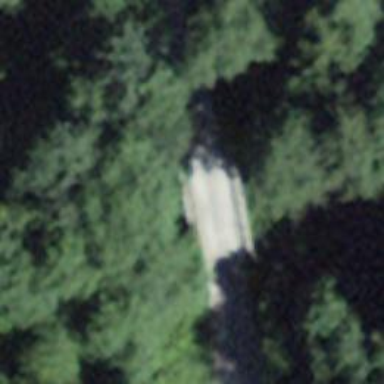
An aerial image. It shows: Unclassified road with asphalt surface is on bridge.